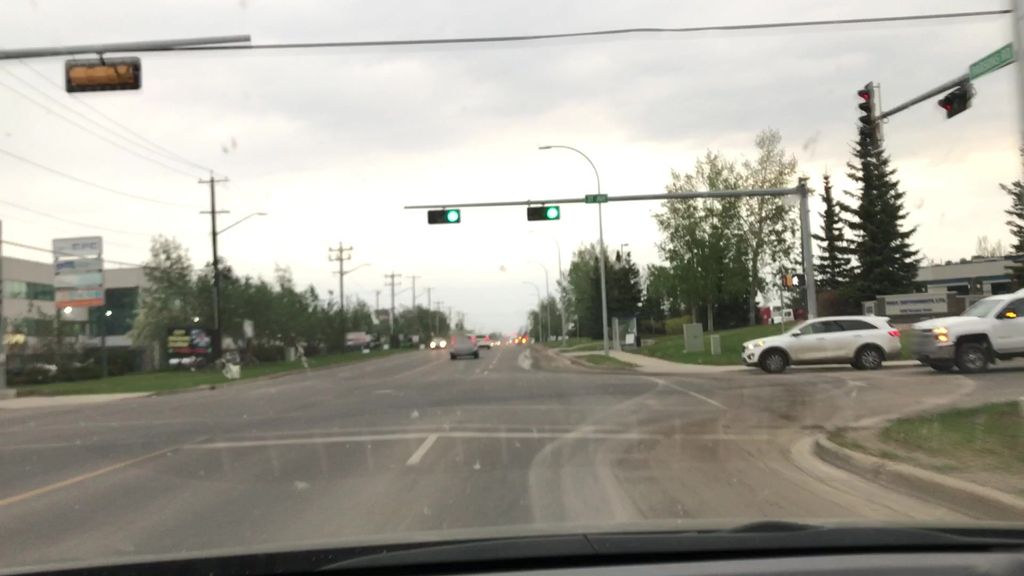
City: edmonton